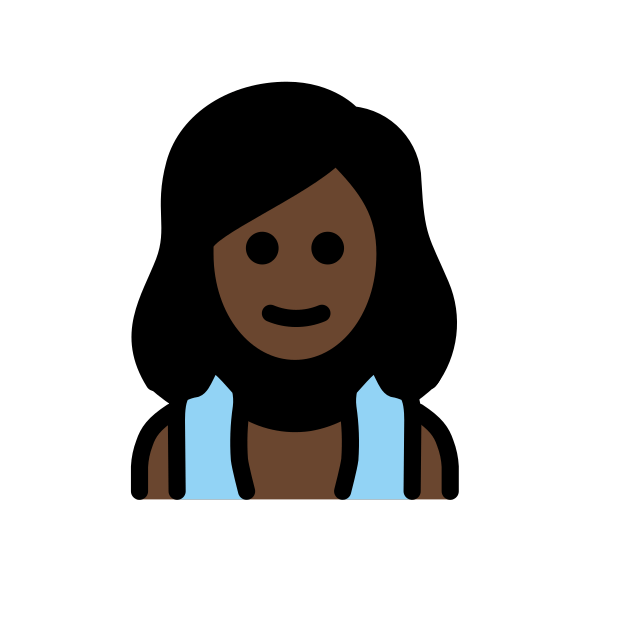
woman in steamy room: dark skin tone